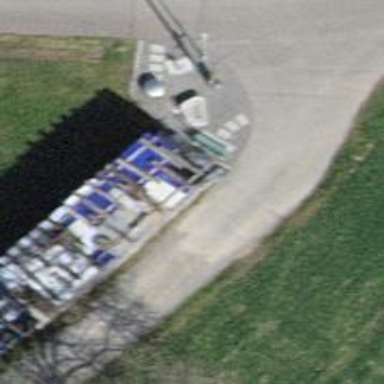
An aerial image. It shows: Bench for seating.